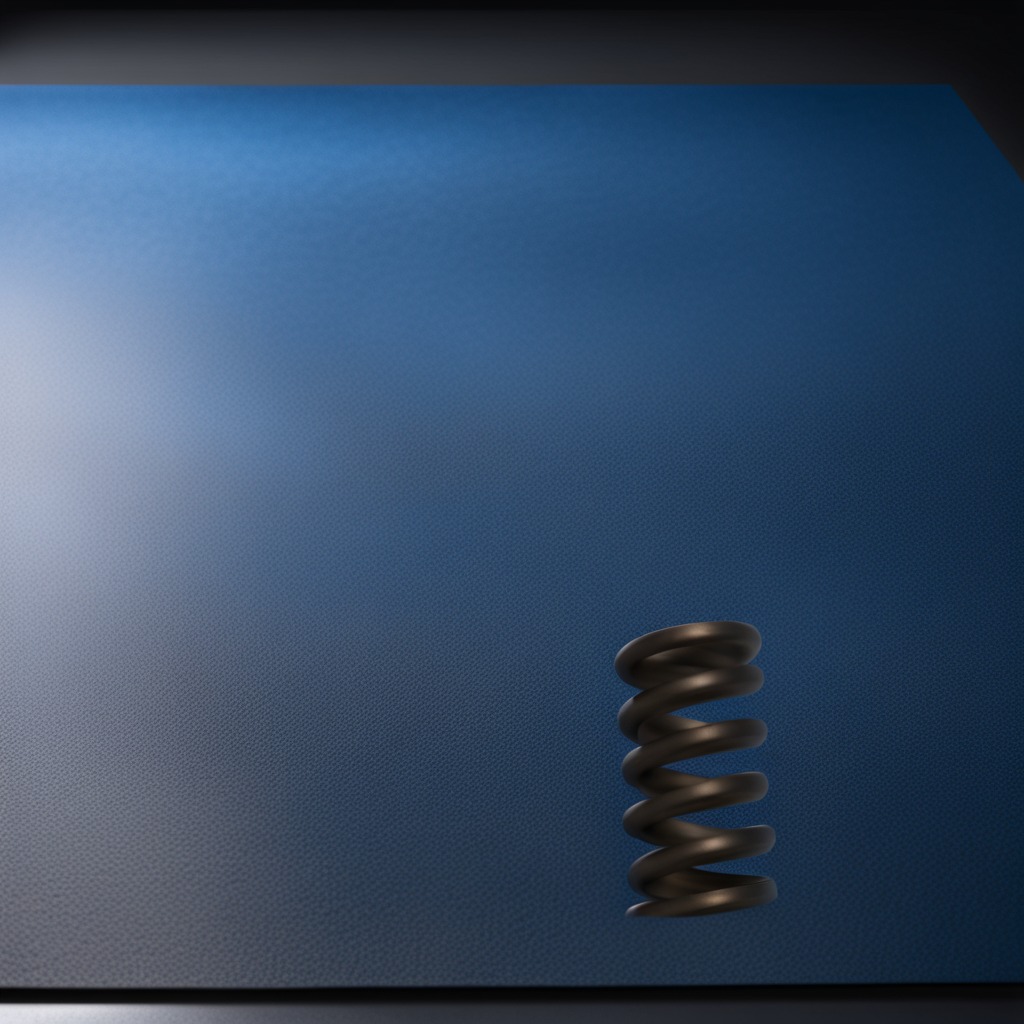
A coiled metal spring is lying on the tabletop.